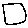
Label: square